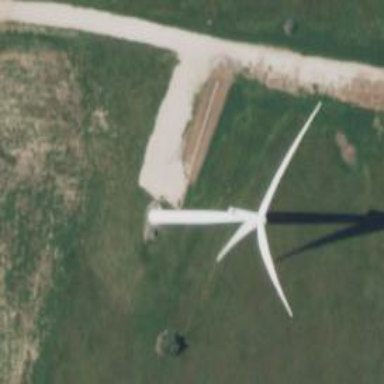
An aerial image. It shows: Wind generator using wind turbines of horizontal axis.